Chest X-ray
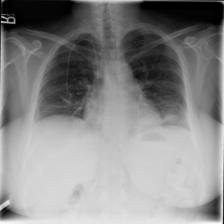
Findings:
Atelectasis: positive
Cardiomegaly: negative
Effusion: negative
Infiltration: positive
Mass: negative
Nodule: negative
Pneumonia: negative
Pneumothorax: negative
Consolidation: negative
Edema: negative
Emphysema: negative
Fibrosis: negative
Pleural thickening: negative
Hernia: negative